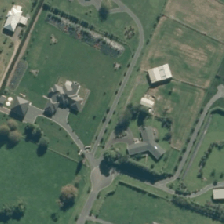
Land cover: urban_build_up